Brain MRI, modality: hrT2
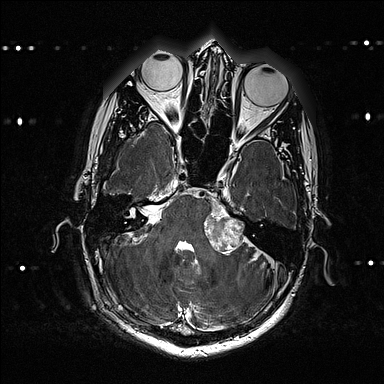